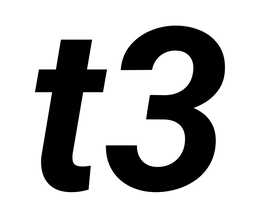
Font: Roboto-Italic_Bold_Italic